Interaction volume radius: 10 \u00c5
Interaction volume height: 10 \u00c5
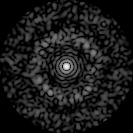
Disorder parameter: 0.8465